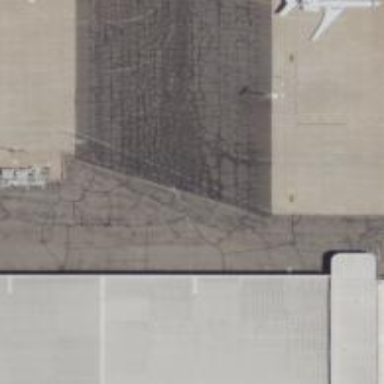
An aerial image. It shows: View of taxiway at the airport.